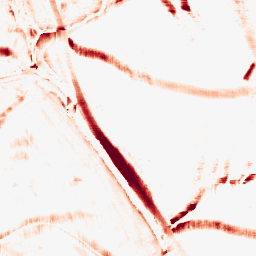
Category: morphological
Decomposition family: morphological_square
Decomposition parameters: operation: opening
size: 15
Upsampling method: cubic_catmull_rom
Upsampling parameters: scale: 8
Upsampling scale: 8